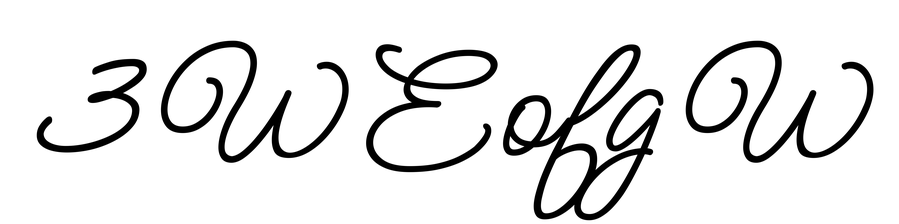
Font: MeowScript-Regular